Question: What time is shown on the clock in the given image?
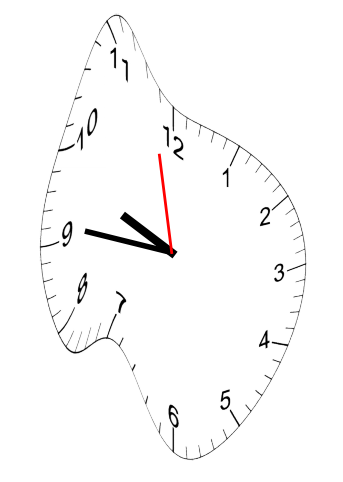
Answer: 09:45:58